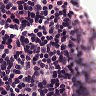
Metastatic tissue present: no